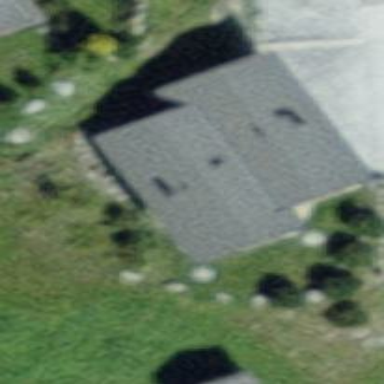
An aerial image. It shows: Building with tile roof.